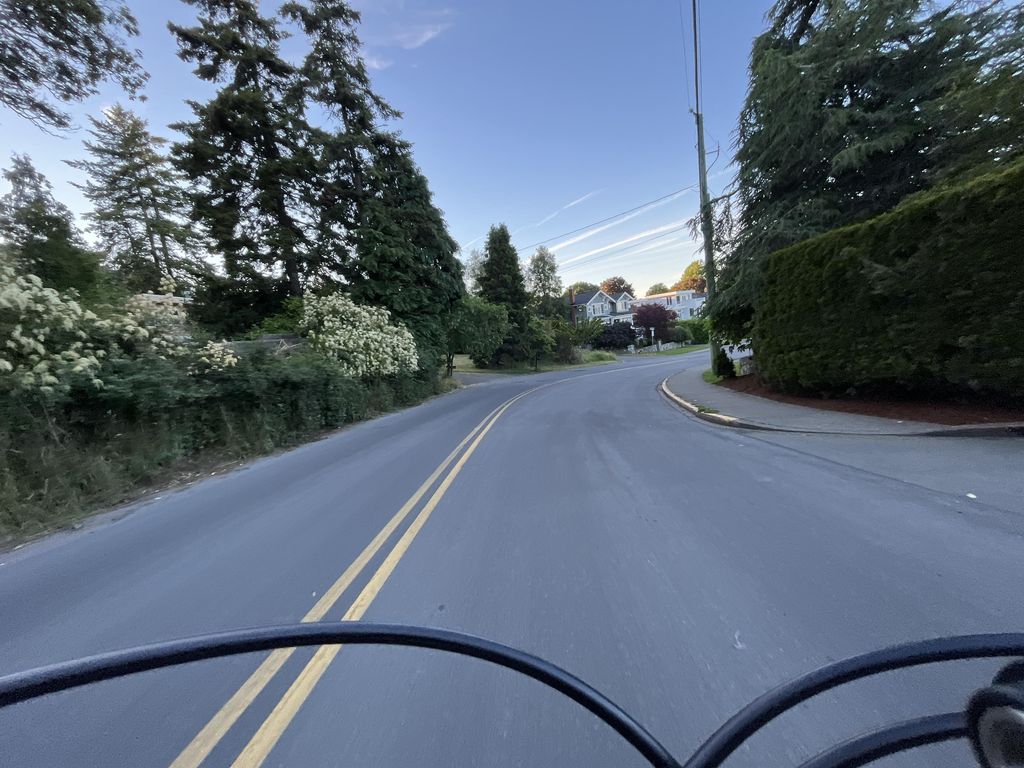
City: victoria